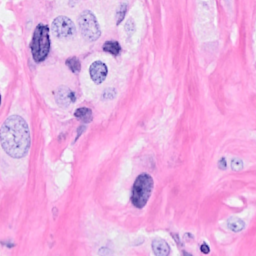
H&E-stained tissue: Breast